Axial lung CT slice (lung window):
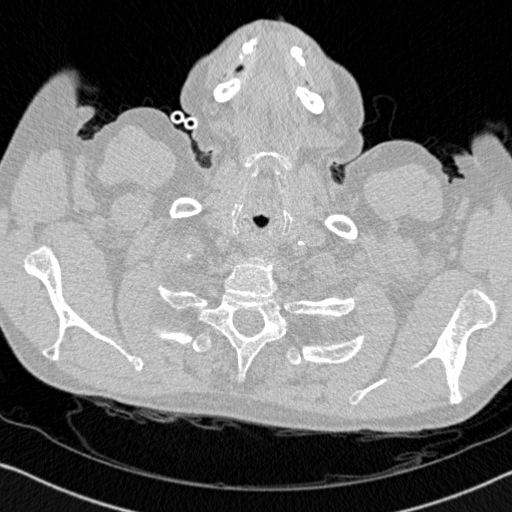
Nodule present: no